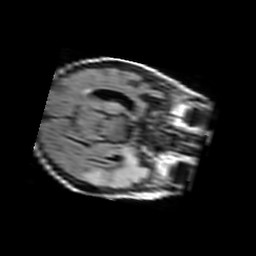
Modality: FLAIR
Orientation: axial
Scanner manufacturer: philips
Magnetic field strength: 1.5 T
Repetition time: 11 s
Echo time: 0.14 s